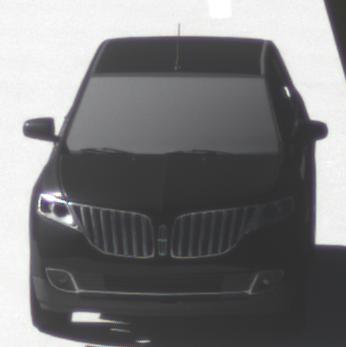
Make: Lincoln
Model: MKX
Detailed model: Gen. 1 CD3
Model produced from: 2010
Model produced until: 2015
Doors: 5
Color: black
Road condition: dry road
Daytime: morning or afternoon
Contrast: high contrast